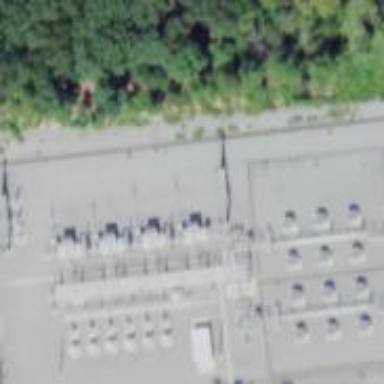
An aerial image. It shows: Substation surrounded by fence.